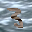
Label: 3